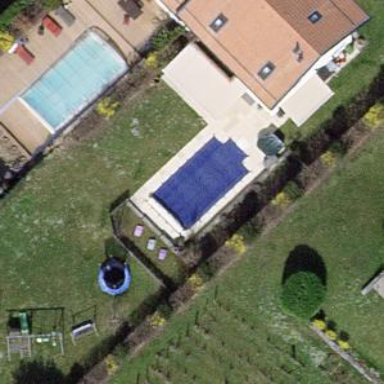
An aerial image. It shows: Swimming pool located in leisure land.